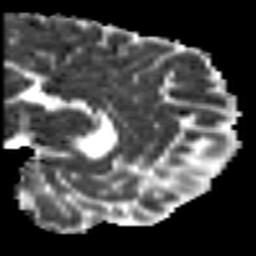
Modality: MD
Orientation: sagittal
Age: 22
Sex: male
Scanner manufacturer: siemens
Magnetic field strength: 3 T
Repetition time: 7 s
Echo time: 0.0926 s